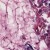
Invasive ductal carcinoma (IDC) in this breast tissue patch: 0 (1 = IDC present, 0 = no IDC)